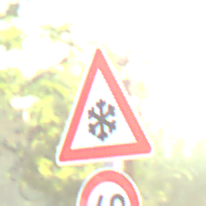
Verkehrszeichen: SchneeOderEisglaette
Zusatzzeichen unten: Geschwindigkeit40
Umgebung: Outdoor, Suburban
Tageszeit: SunriseSunset
Wetter: Clear
Licht: Natural
Jahreszeit: NotSpecified
Kontrast: HighContrast